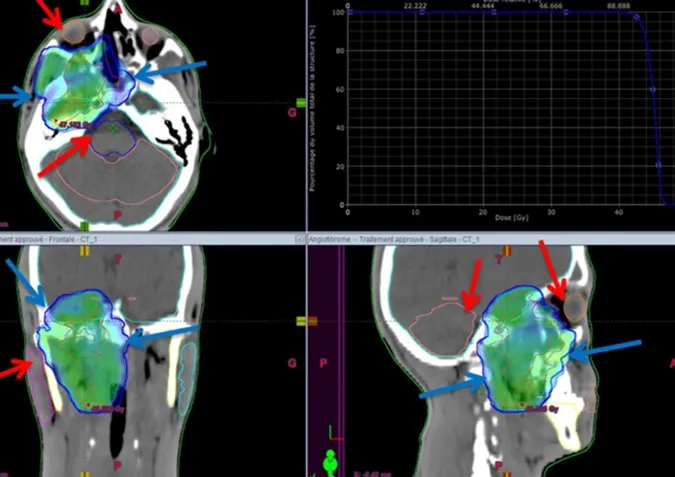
three plans view of the conformity of the prescribed dose to the target volume in blue as shown by the blue arrows and the respect of the organs at risk as shown by the red arrows (right eye, brain stem, cerebellum and right parotid gland).
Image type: radiology (mri)